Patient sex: M
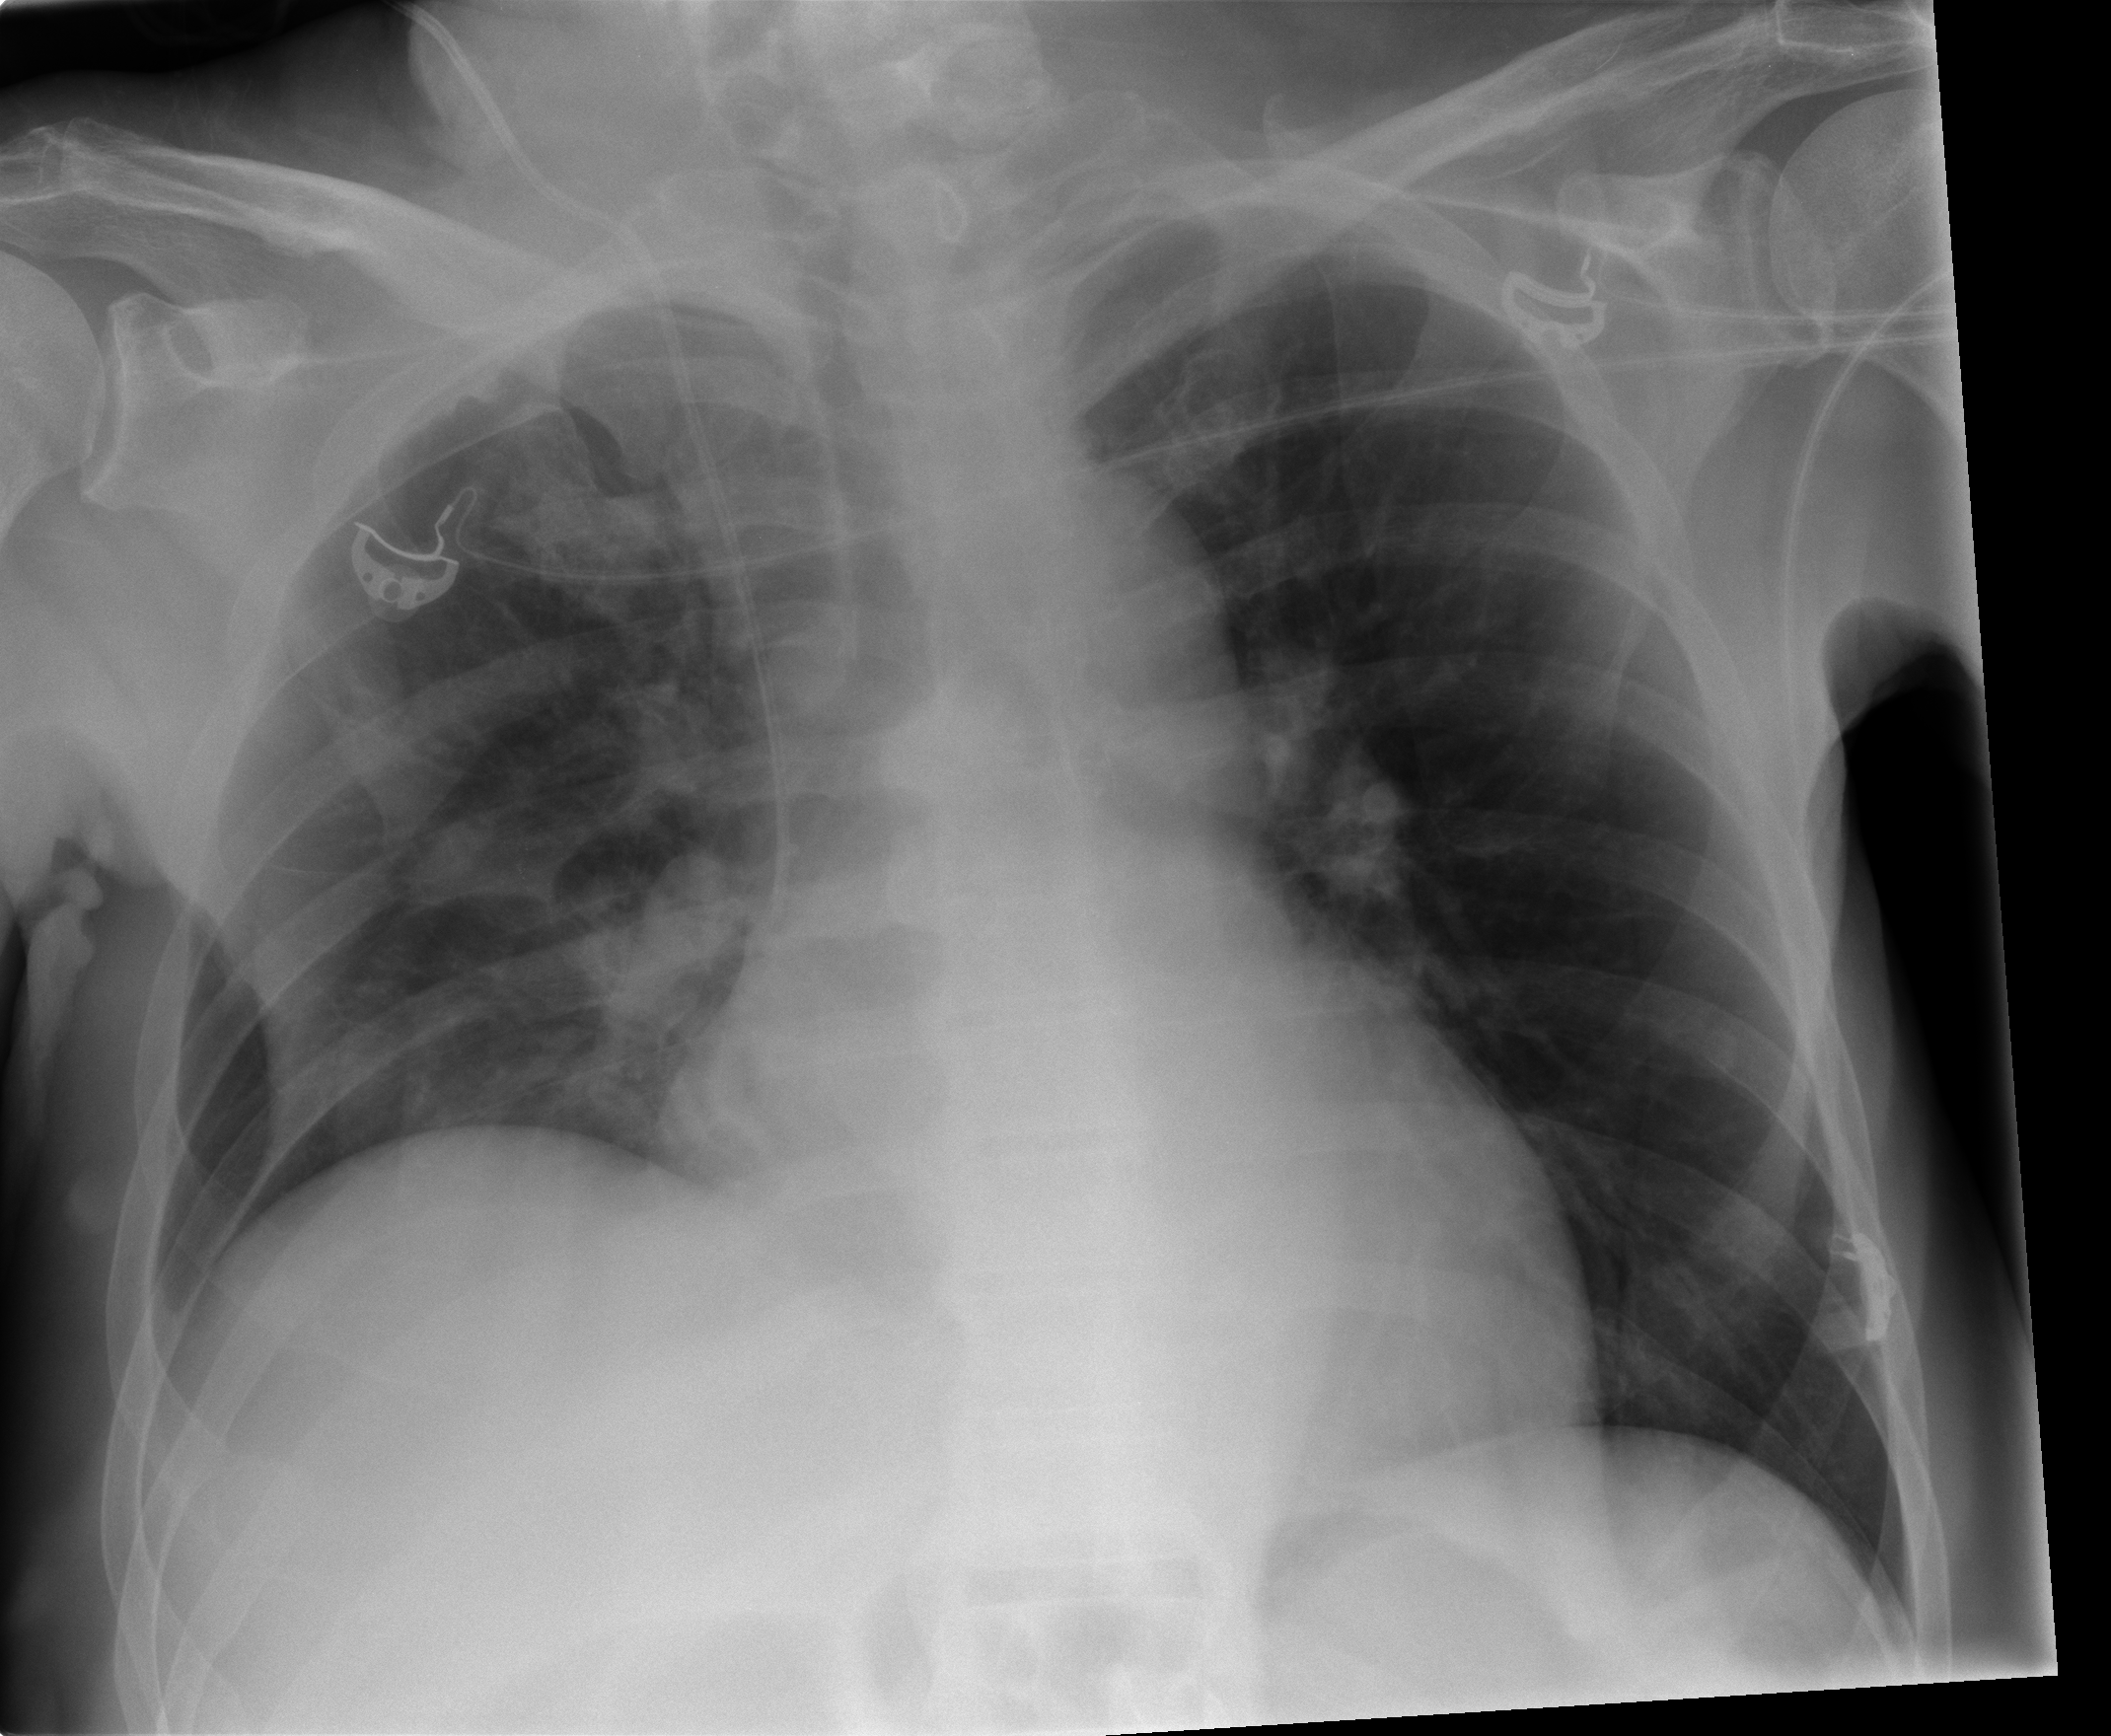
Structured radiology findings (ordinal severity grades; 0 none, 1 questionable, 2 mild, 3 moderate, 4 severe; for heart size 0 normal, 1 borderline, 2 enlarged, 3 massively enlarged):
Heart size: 0
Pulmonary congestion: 1
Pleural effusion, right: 0
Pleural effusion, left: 0
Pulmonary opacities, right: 2
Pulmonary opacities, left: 0
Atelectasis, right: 2
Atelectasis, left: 0